Field crop: maize
Growth stage: 2
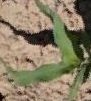
Species: maize